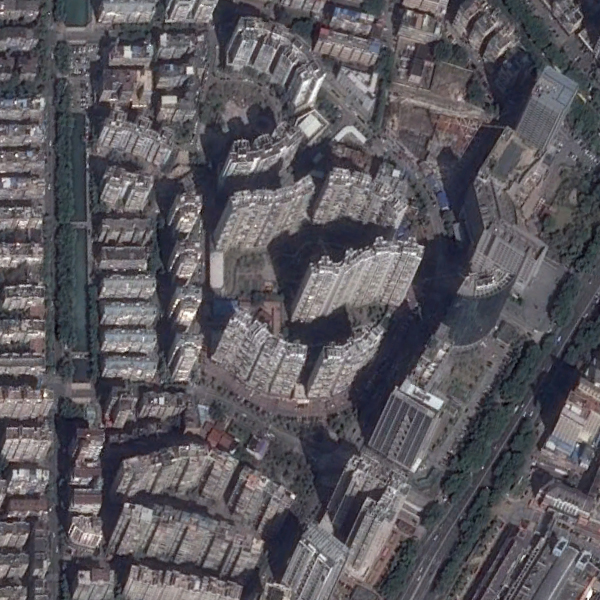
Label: Commercial